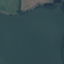
Land use / land cover: SeaLake